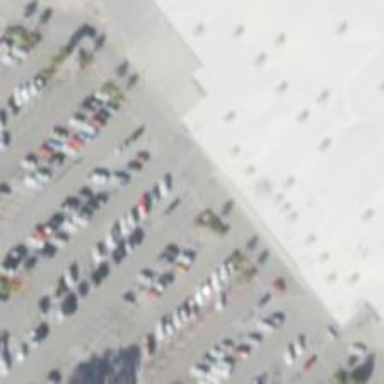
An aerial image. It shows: Parking space is available.